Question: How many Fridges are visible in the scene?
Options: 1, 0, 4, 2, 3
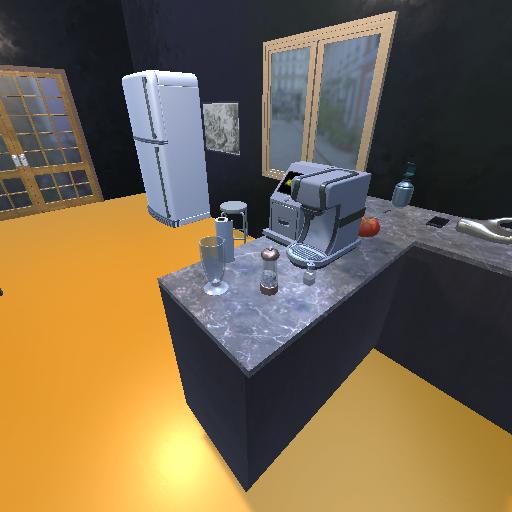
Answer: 1